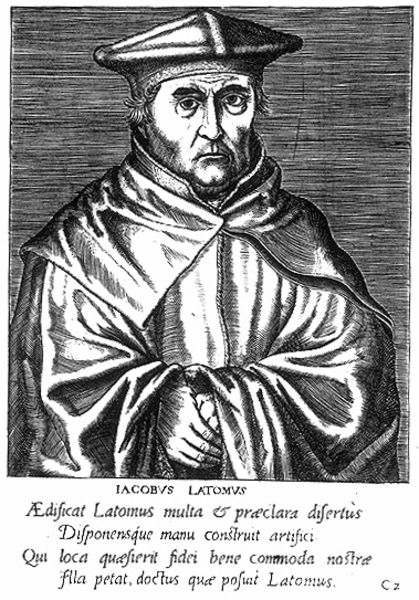
Titel: Bildnis des Jakob Latomus des Älteren
Künstler: Philipp Galle
Institution: (Seriendruck)
Schlagwörter: mann, schatten, umhang, weiß, grau, hut, licht, mund, nase, schwarz, stirn, blick, alt, bart, mütze, augen, falten, gesicht, kragen, ärmel, bildnis, herr, hände, portrait, porträt, geistlicher, gewand, haare, halbfigur, kutte, mantel, adel, en face, frontal, kinn, renaissance, kopfbedeckung, holzschnitt, schrift, grafik, graphik, bischof, gefaltet, ernst, grübchen, inschrift, streng, glanz, druck, radierung, stich, text, augenringe, stehkragen, kardinal, beten, barett, pfarrer, gefaltete hände, mönch, gelehrter, zeilen, kupferstich, gewandfalten, latein, stick, reformation, jakob, seriendruck, hit, theologe, jacobus, jakobus, jacob, jacobus latomus, latomus, latonus, hondinu